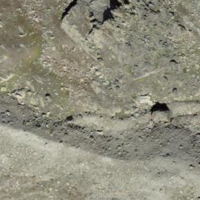
EUNIS habitat code: 48
Species observed at this site:
Sedum alpestre